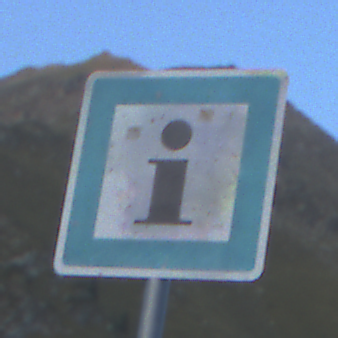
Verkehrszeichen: Informationsstelle
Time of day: SunriseSunset
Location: Outdoor (RoadRail)
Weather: Clear
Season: NotSpecified
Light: Natural